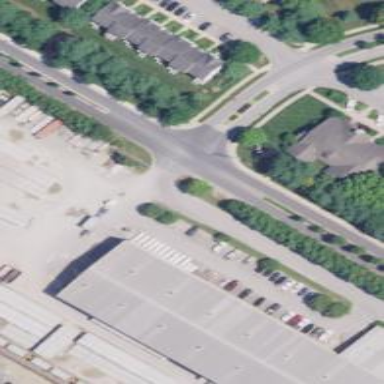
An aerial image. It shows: Unmarked crossing on footway.